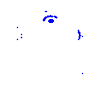
Particle: electron